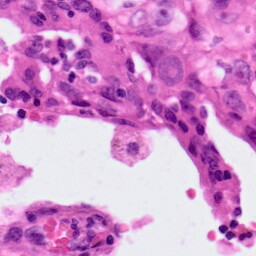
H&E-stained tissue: Lung